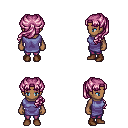
a pixel art fantasy rpg character, female body template, human, dark skin, chain tabard jacket, magenta pants, pink princess hairstyle, brown shoes, four views (front, back, left, right), 2x2 character sprite sheet, small pixel art, hard edges, no anti-aliasing